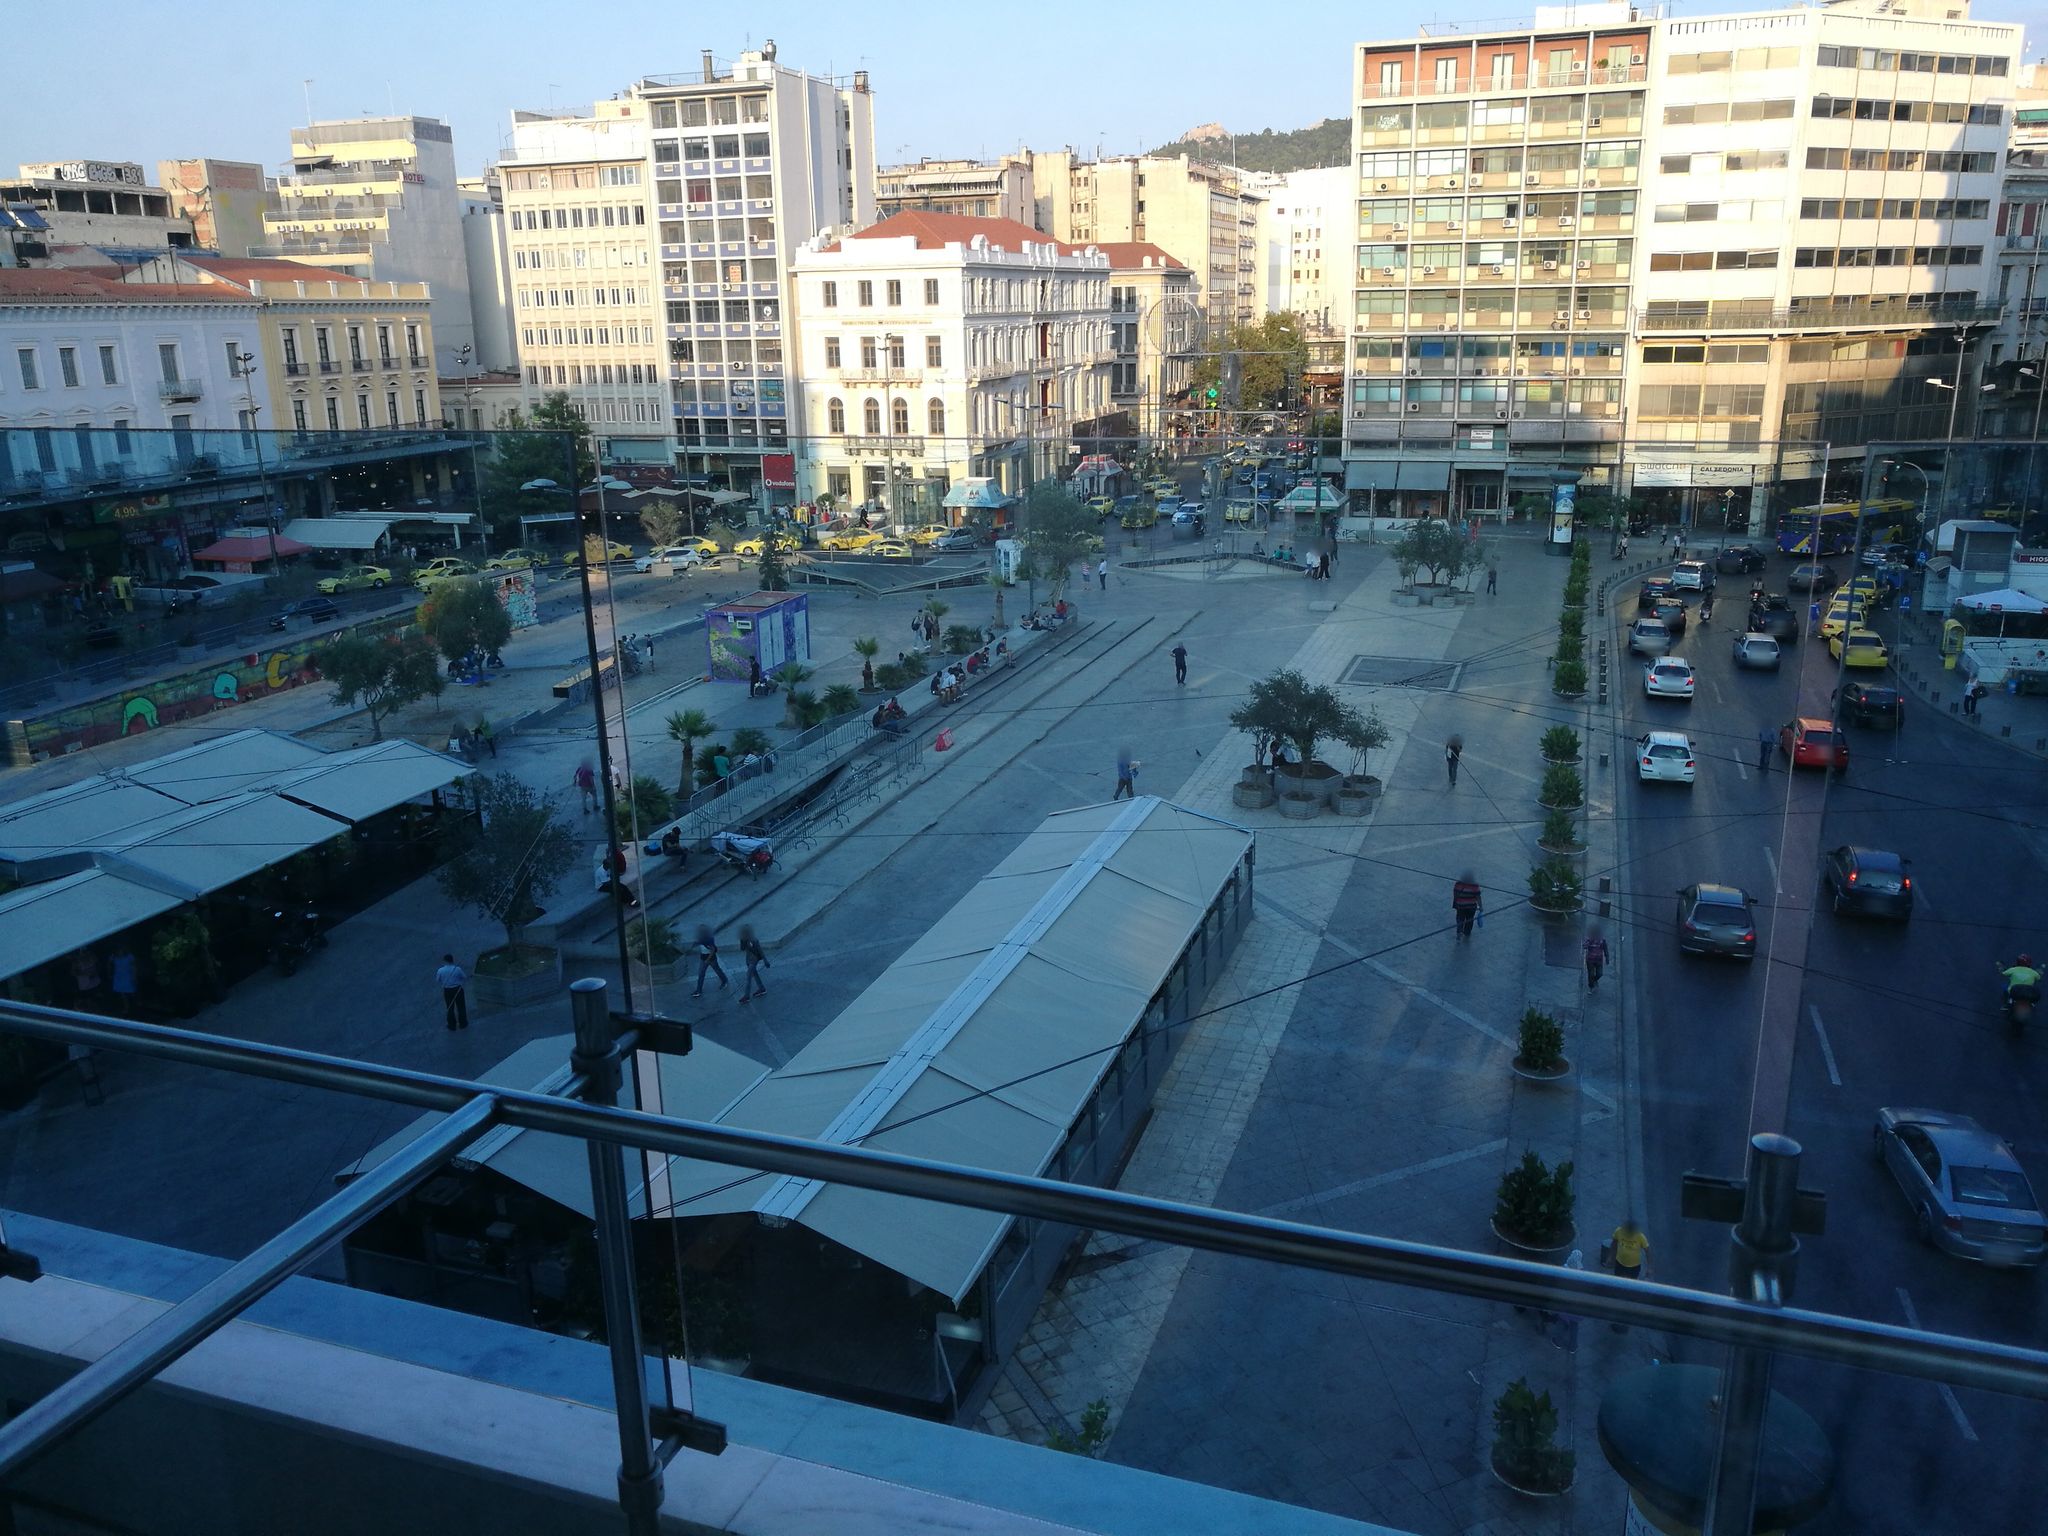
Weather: snowy
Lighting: day
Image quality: good
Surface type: walking surface
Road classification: footway
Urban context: urban centre
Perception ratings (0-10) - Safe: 1.52, Lively: 9.49, Beautiful: 5.47, Boring: 0.9, Depressing: 3.93, Wealthy: 5.59